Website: home-depot
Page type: account-selection
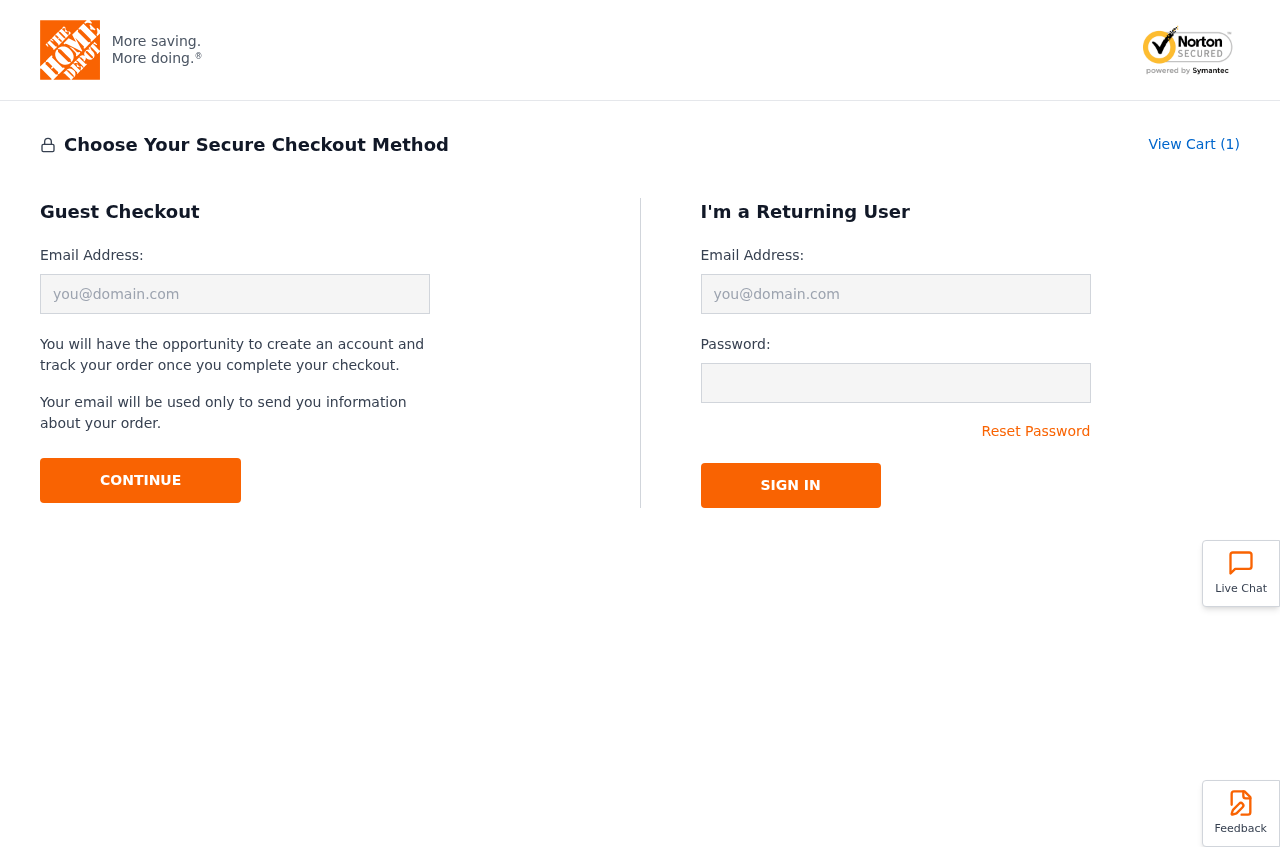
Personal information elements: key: PII_EMAIL
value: alarson@gmail.com
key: PII_LOGIN_USERNAME
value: anna_larson
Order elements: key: ORDER_NUM_ITEMS
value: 1